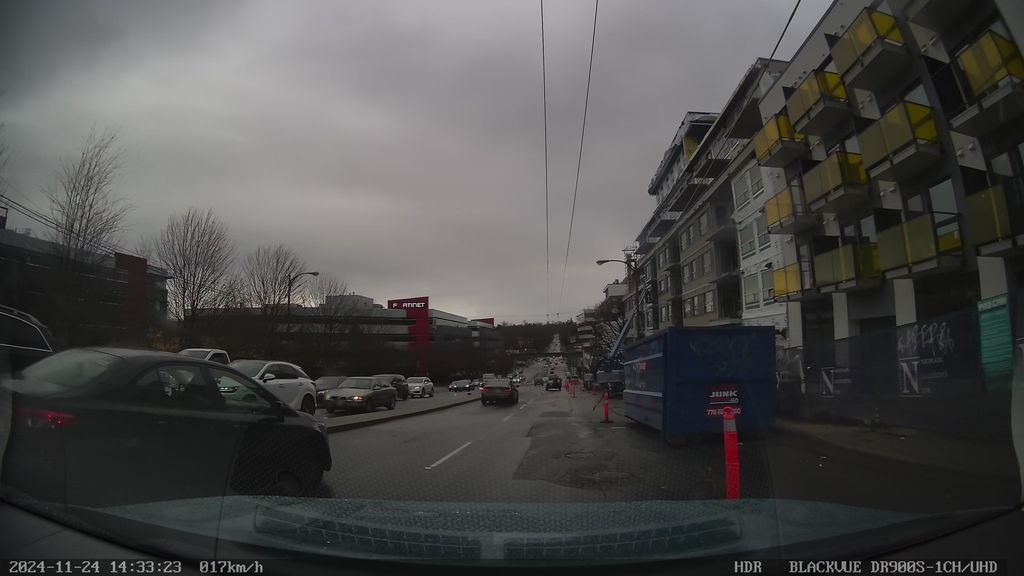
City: vancouver